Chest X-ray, PA view. Patient: 60 years old, sex M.
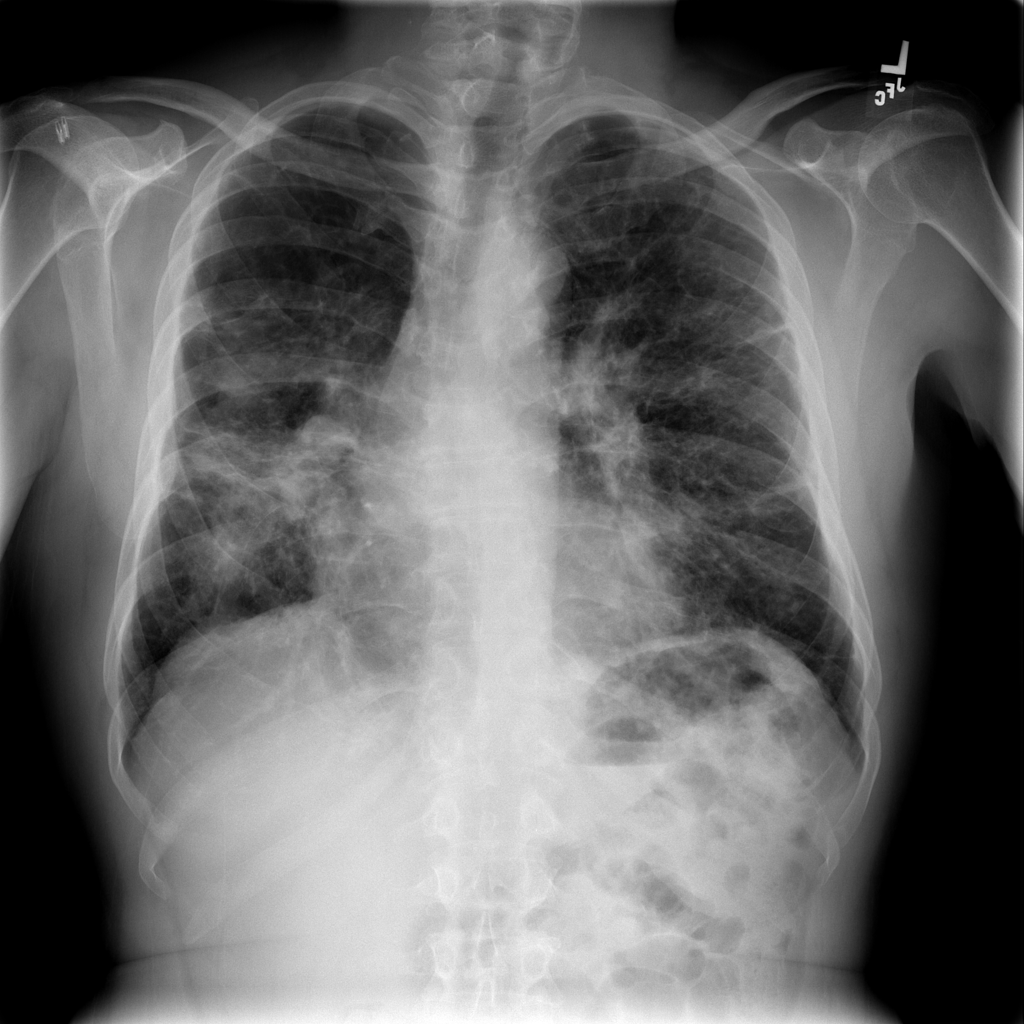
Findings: Fibrosis, Infiltration